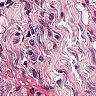
Metastatic tissue present: no